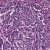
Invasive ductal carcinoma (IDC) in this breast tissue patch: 1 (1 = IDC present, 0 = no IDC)